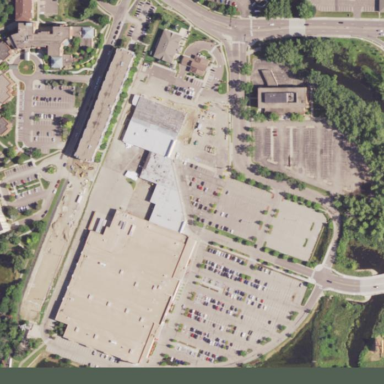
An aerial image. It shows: Retail area.